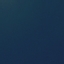
Land use / land cover: SeaLake